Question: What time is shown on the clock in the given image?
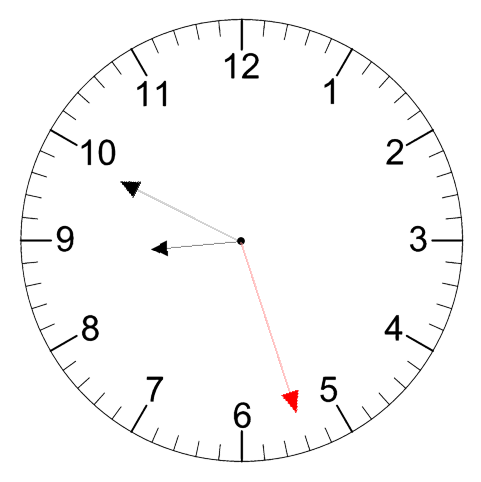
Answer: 08:49:27